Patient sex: M
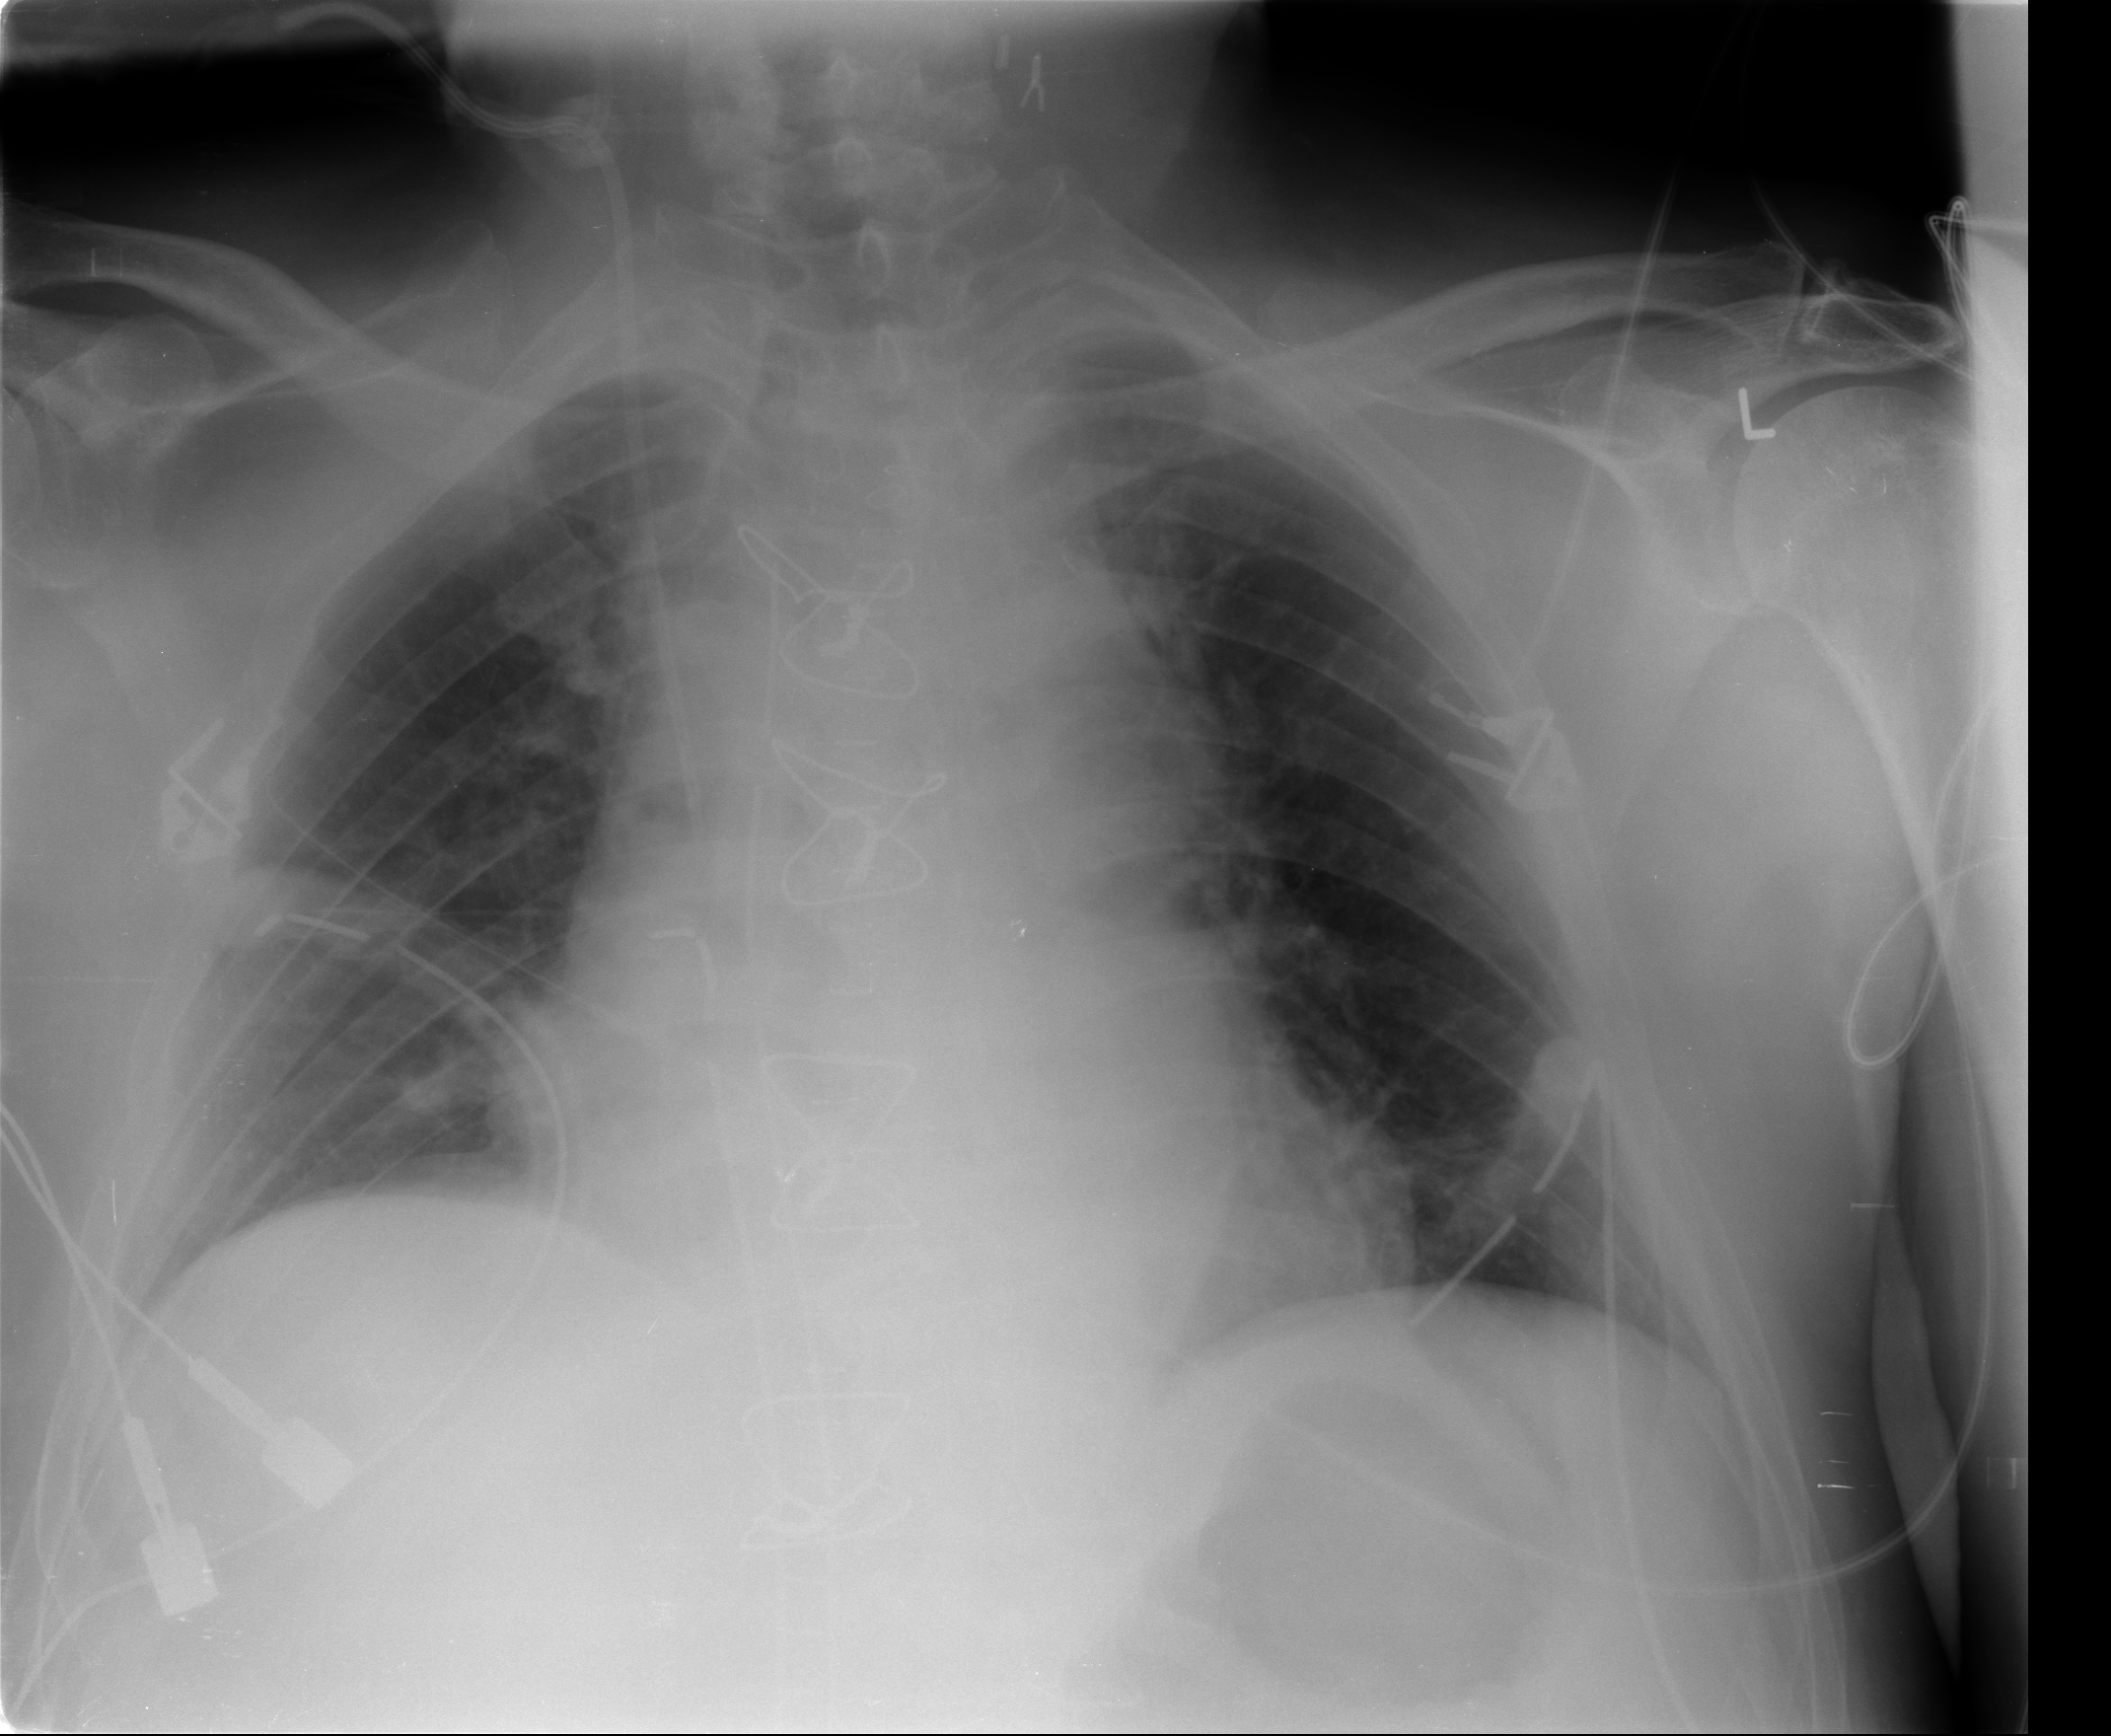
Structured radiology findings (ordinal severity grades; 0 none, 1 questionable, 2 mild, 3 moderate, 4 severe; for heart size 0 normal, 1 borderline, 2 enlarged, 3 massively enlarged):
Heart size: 1
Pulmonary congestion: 2
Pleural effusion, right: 2
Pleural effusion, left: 0
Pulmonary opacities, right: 0
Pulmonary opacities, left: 0
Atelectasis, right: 0
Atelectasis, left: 2